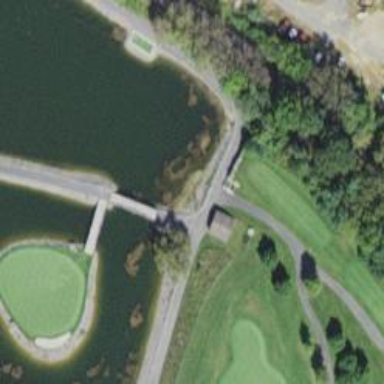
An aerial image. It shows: Asphalt service road that appears to be golf cart path.